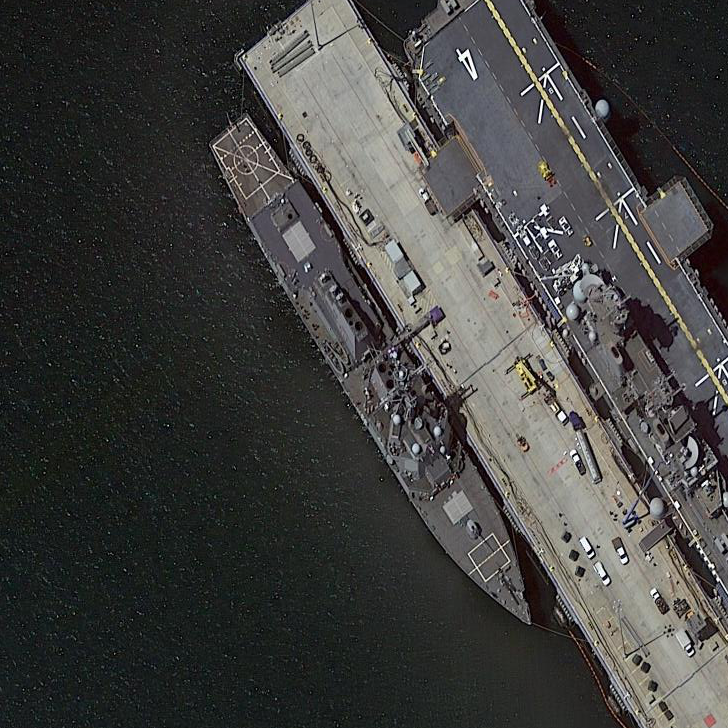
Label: destroyer